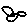
Label: bird